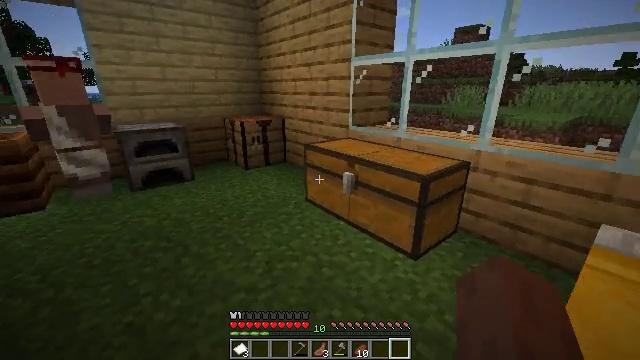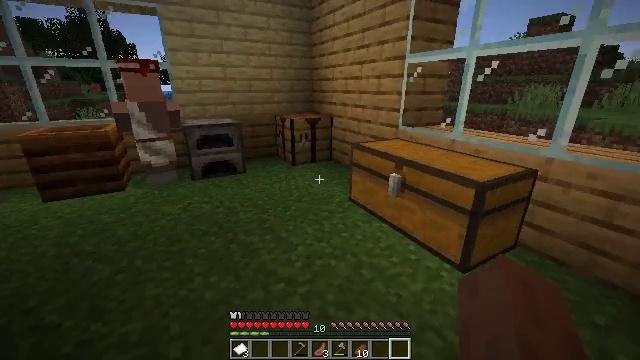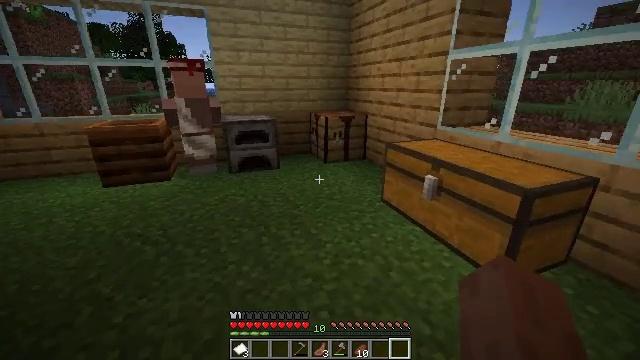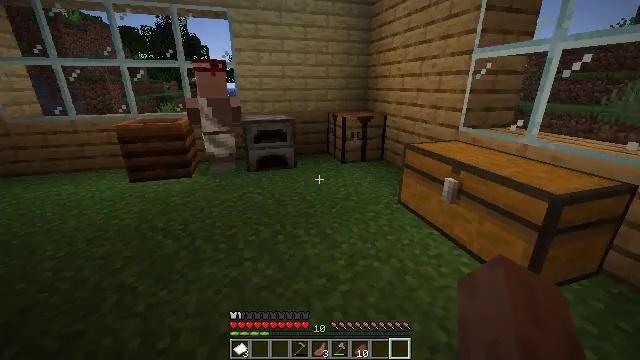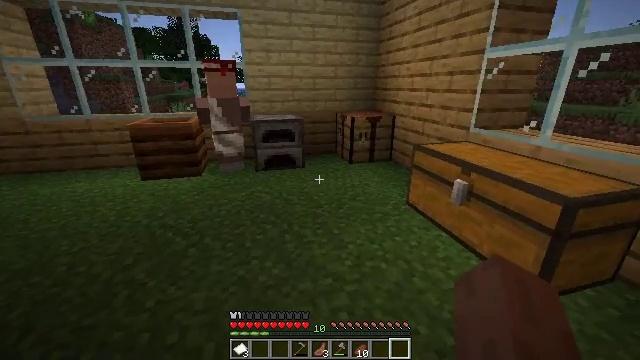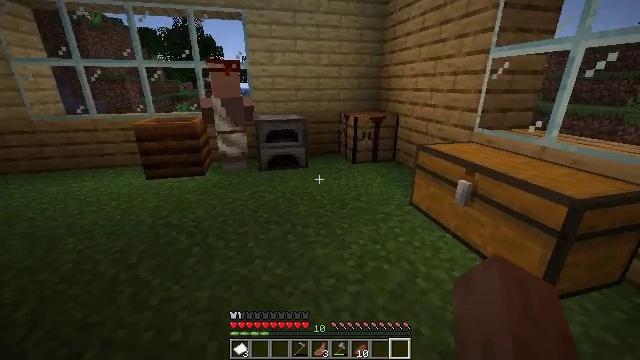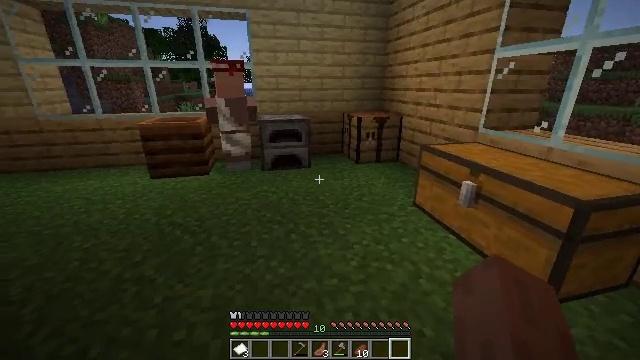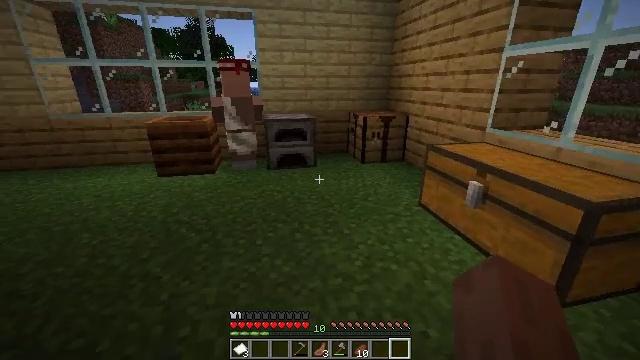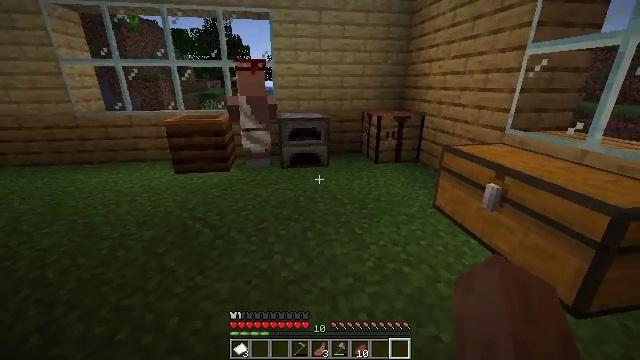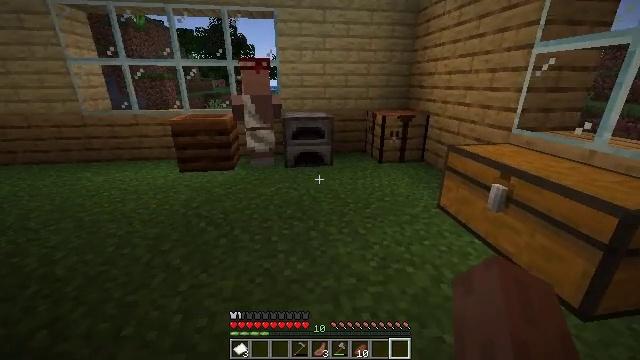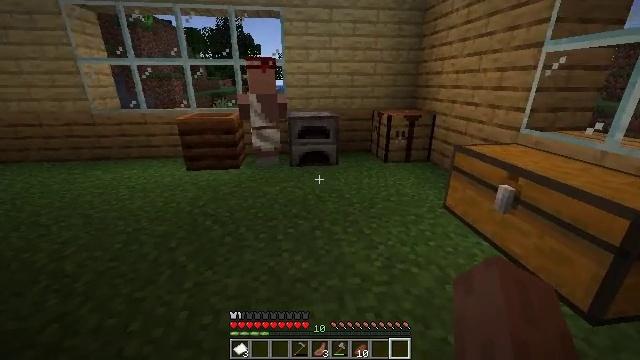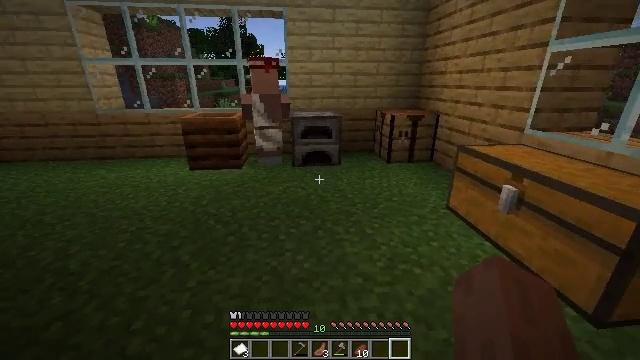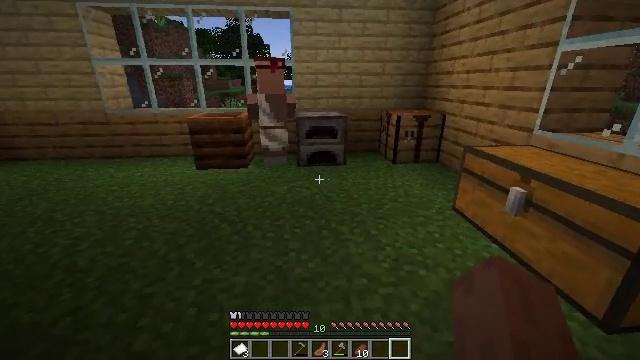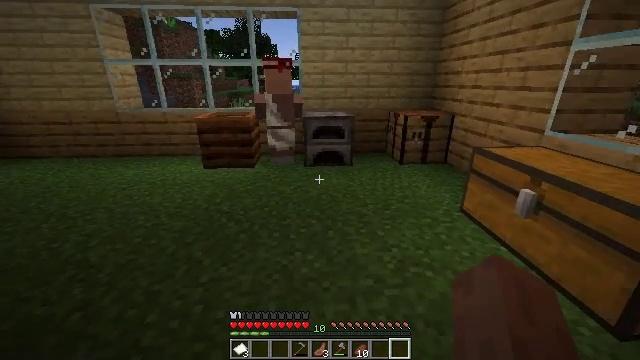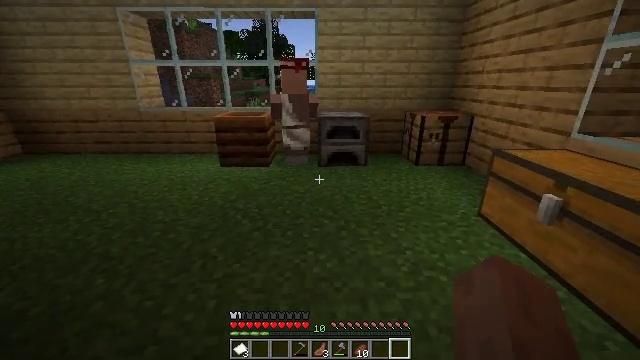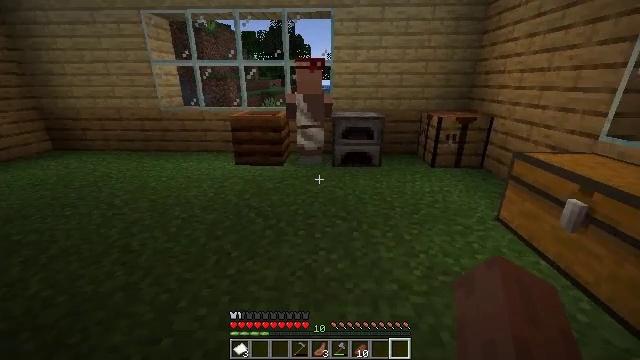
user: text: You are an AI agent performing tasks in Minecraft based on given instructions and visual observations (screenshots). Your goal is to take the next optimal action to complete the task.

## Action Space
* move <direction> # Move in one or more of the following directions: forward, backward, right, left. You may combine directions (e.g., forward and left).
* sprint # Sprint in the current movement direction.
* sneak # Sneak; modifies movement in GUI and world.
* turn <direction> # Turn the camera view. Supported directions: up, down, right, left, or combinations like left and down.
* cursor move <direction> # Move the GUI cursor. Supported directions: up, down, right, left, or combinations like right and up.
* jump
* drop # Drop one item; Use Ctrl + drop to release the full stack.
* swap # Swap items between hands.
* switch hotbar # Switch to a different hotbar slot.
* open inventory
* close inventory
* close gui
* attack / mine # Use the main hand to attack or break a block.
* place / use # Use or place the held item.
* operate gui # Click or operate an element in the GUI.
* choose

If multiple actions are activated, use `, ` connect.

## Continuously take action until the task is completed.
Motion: motion action
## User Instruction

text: Get a cartography table by crafting it with paper and planks.
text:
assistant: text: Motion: turn left
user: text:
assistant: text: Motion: turn left
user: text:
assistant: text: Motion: turn left
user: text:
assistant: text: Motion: turn left
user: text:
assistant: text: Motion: no_op
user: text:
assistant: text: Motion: no_op
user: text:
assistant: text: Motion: turn left
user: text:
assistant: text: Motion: turn left
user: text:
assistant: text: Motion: no_op
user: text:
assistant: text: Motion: turn left
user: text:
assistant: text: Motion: no_op
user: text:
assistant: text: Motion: turn left
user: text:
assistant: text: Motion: turn left
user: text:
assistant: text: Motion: turn left
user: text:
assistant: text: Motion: turn left
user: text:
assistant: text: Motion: turn left
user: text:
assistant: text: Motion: turn left
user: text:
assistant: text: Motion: turn left
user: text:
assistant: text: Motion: no_op
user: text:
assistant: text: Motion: no_op
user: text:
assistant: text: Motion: no_op
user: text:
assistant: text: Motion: no_op
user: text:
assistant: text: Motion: no_op
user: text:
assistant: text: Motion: no_op
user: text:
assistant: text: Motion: no_op
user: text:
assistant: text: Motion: no_op
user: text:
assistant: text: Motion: no_op
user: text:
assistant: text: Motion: no_op
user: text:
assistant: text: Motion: no_op
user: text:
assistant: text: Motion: no_op